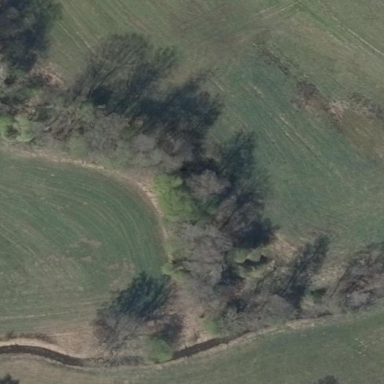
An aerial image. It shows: Deciduous broadleaved woodland.